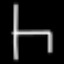
Label: chair